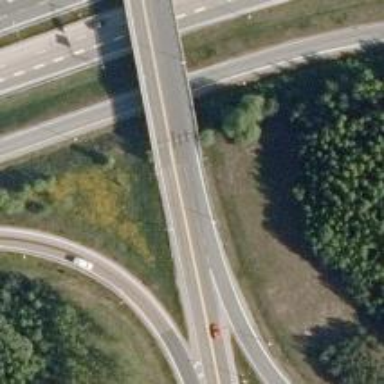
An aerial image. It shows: Asphalt road classified as trunk highway.